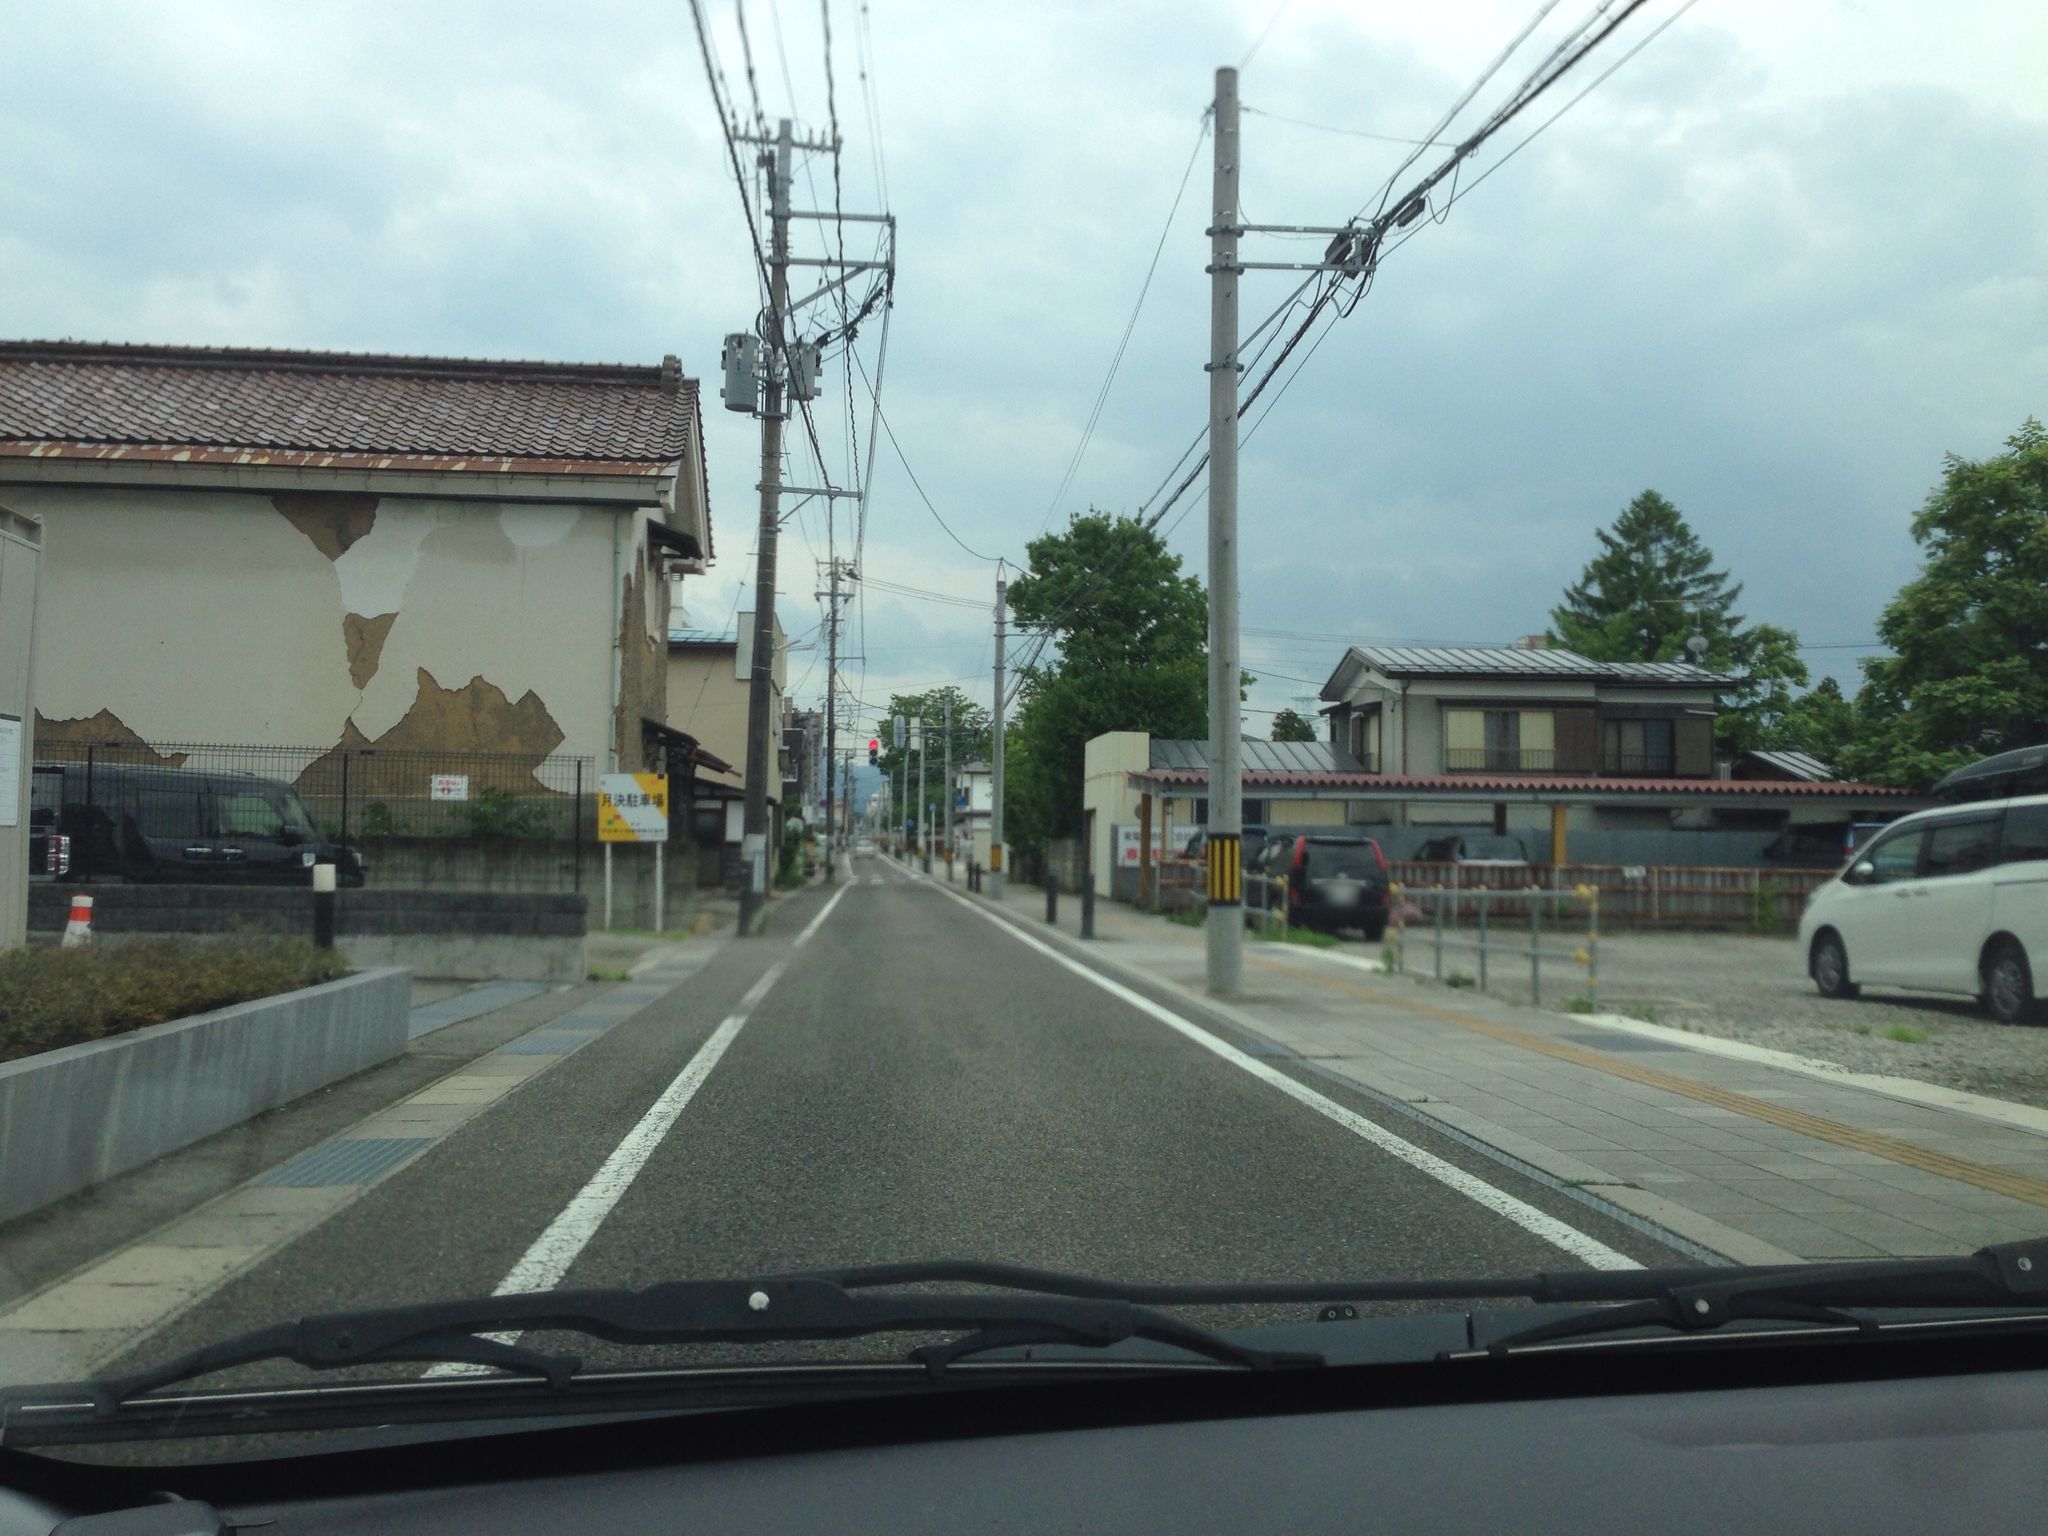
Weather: cloudy
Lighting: day
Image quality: good
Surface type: driving surface
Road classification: unclassified
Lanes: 1.0
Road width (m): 2
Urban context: urban centre
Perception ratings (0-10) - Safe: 2.66, Lively: 3.9, Beautiful: 1.93, Boring: 6.5, Depressing: 4.22, Wealthy: 0.78